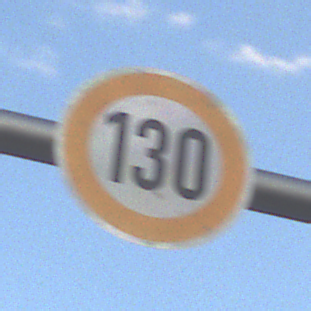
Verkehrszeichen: Geschwindigkeit130
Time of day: SunriseSunset
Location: Outdoor (Nature)
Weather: PartlyCloudy
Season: NotSpecified
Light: Natural